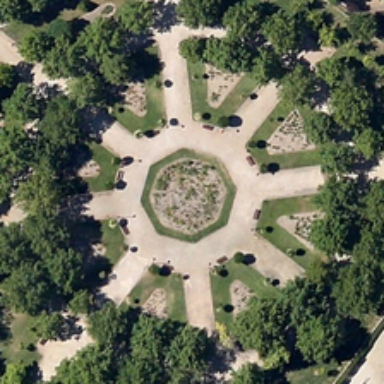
The woods are surrounded by a polygon .